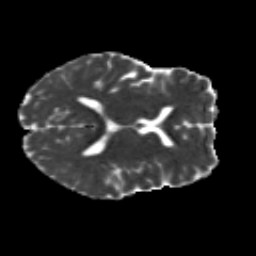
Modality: MD
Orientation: axial
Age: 26
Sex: male
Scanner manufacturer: siemens
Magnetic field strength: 3 T
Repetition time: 8.8 s
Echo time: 0.085 s